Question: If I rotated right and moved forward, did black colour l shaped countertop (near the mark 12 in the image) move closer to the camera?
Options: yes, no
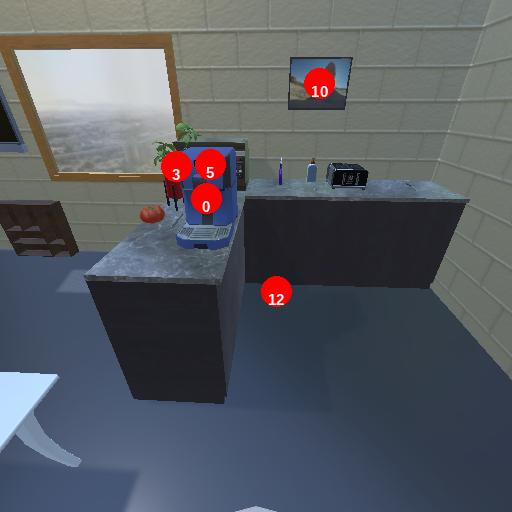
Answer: yes